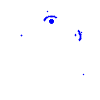
Particle: pion